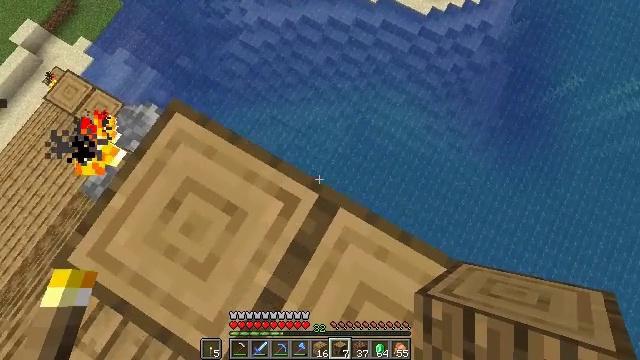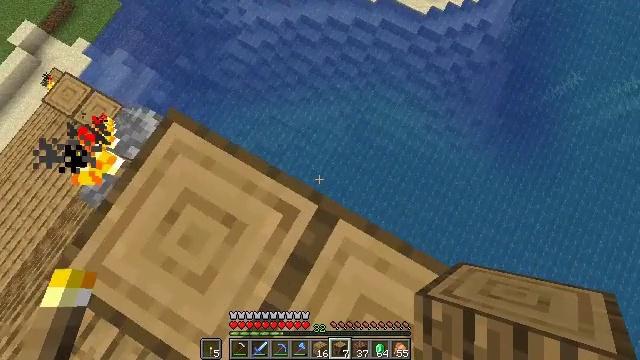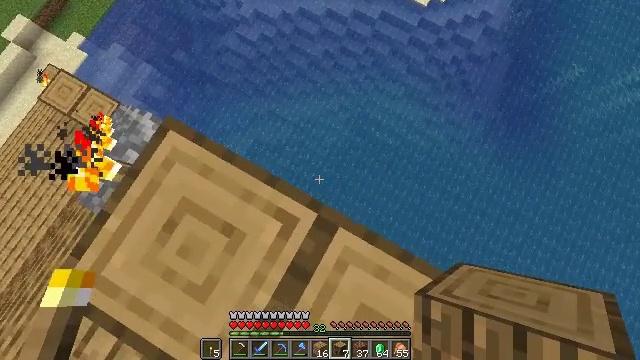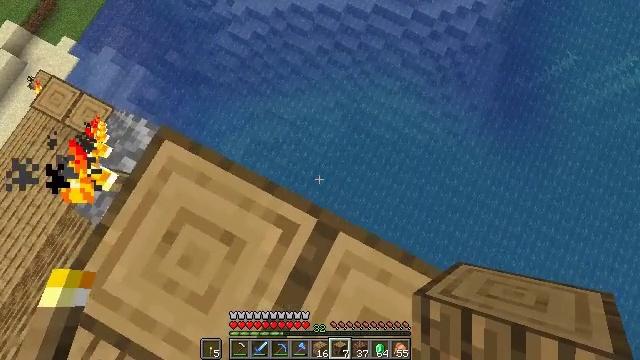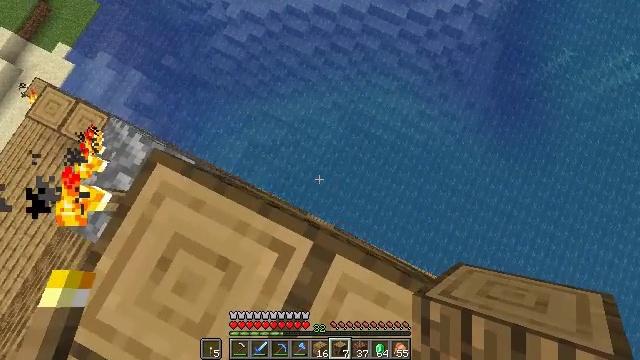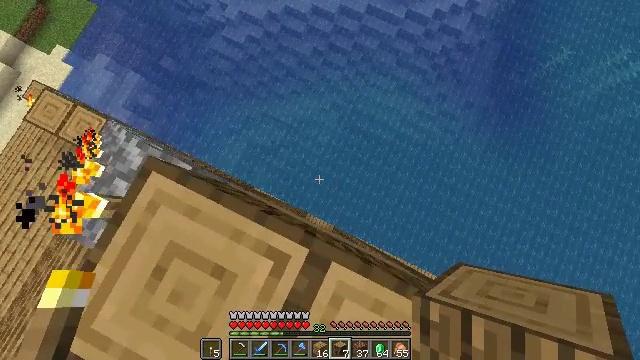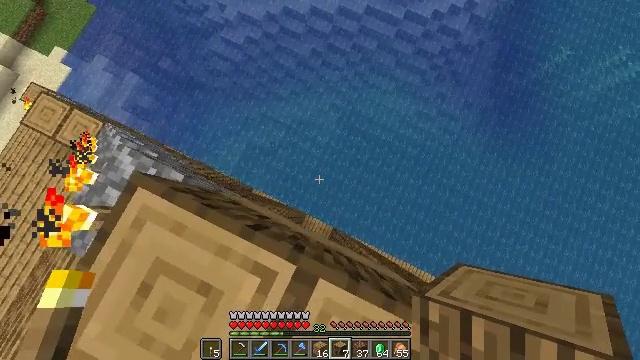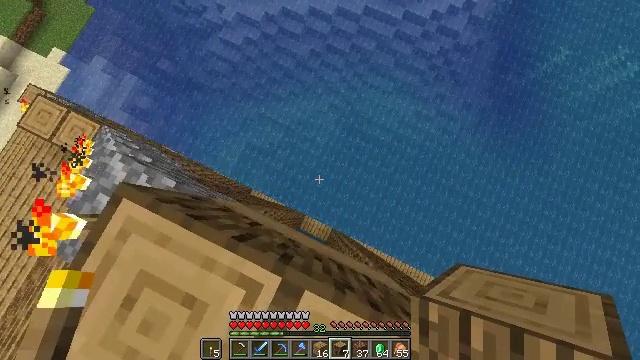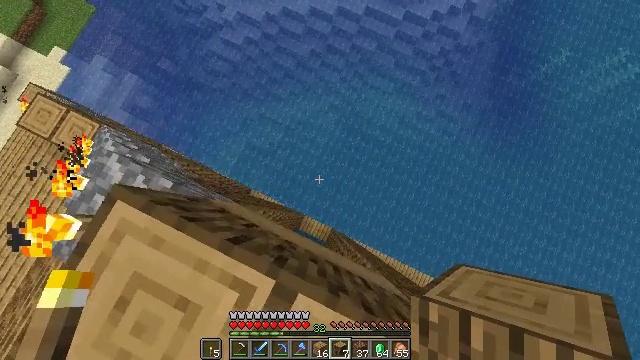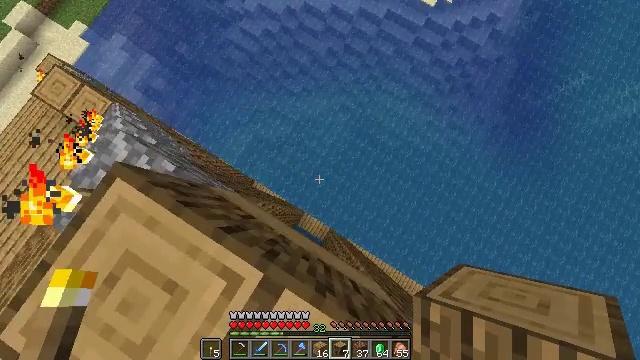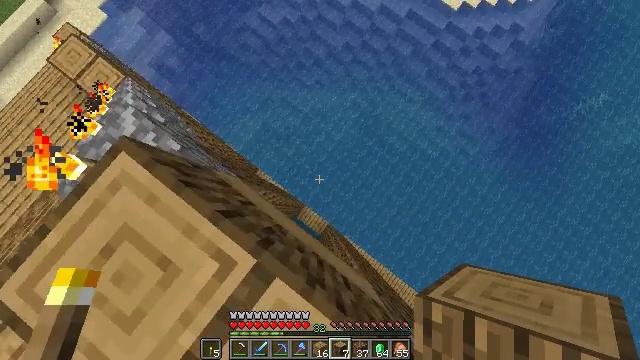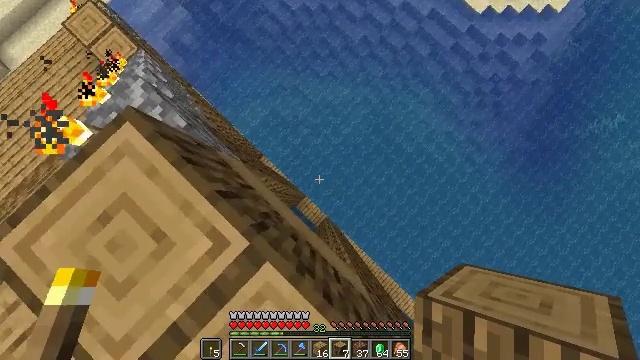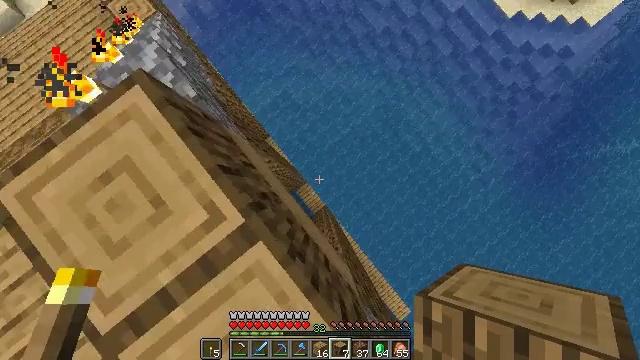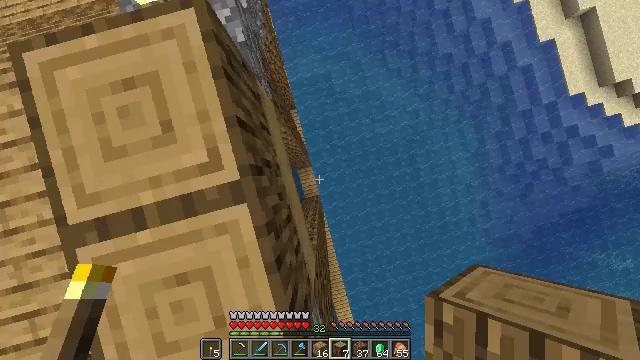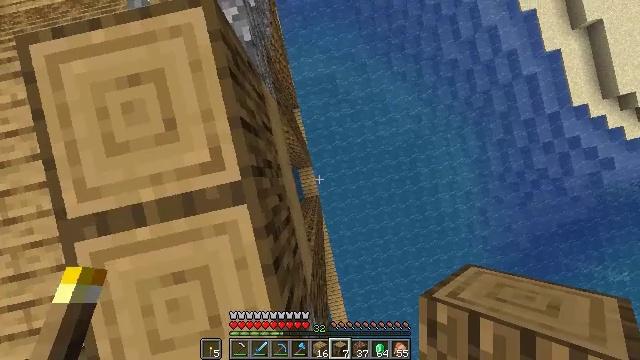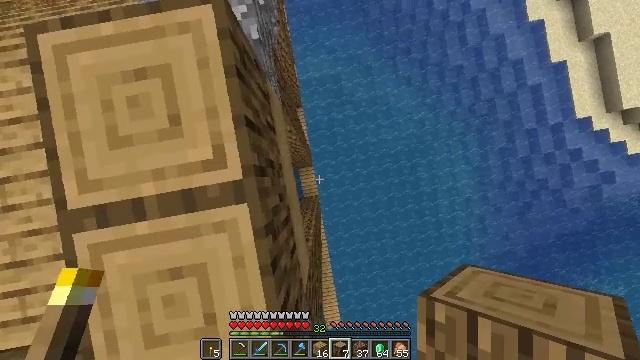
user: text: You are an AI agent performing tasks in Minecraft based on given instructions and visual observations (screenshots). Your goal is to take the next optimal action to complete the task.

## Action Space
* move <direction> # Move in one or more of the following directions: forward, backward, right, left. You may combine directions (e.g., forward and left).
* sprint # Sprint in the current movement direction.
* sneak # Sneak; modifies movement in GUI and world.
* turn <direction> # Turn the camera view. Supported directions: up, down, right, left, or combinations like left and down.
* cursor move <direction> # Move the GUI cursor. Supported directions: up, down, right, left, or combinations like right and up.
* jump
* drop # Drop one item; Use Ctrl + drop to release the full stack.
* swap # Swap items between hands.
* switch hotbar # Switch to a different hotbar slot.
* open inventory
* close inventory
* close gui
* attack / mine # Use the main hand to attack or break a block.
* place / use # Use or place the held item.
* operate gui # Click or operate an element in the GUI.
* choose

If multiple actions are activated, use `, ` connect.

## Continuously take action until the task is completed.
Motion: motion action
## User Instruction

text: Retrieve the stripped oak log.
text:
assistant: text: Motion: move forward, sneak
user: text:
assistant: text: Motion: move forward, sneak, turn down
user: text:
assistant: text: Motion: move forward, sneak, turn right
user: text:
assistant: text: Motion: move forward and move right, sneak, turn right
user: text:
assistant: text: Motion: move forward and move right, sneak
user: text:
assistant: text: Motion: move forward and move right, sneak
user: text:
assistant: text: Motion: move forward and move right, sneak
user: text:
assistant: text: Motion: move forward and move right, sneak
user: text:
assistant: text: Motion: move forward and move right, sneak, turn left
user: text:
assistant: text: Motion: move forward and move right, sneak, turn left and down
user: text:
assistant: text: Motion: move forward and move right, sneak, turn left and down
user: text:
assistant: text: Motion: move forward and move right, sneak, turn left and down
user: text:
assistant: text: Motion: move forward and move right, sneak, turn left and down
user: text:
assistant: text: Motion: sneak, turn left
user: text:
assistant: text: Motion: sneak, turn left
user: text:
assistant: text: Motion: move right, sneak
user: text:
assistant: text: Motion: move right, sneak
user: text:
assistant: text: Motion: move right, sneak
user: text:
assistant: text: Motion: move right, sneak, turn left
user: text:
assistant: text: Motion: move right, sneak, turn left and down
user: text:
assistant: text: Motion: move right, sneak, turn left and down
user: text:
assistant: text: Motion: sneak, turn left
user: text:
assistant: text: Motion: sneak, turn left
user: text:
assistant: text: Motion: sneak, turn left
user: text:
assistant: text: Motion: sneak
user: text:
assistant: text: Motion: sneak
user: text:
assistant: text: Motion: sneak
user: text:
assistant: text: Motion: sneak
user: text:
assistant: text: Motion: sneak
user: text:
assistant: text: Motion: sneak